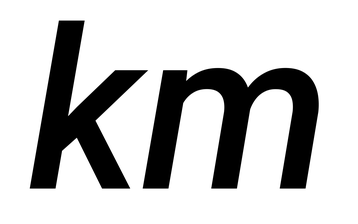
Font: Roboto-Italic_Medium_Italic